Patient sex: M
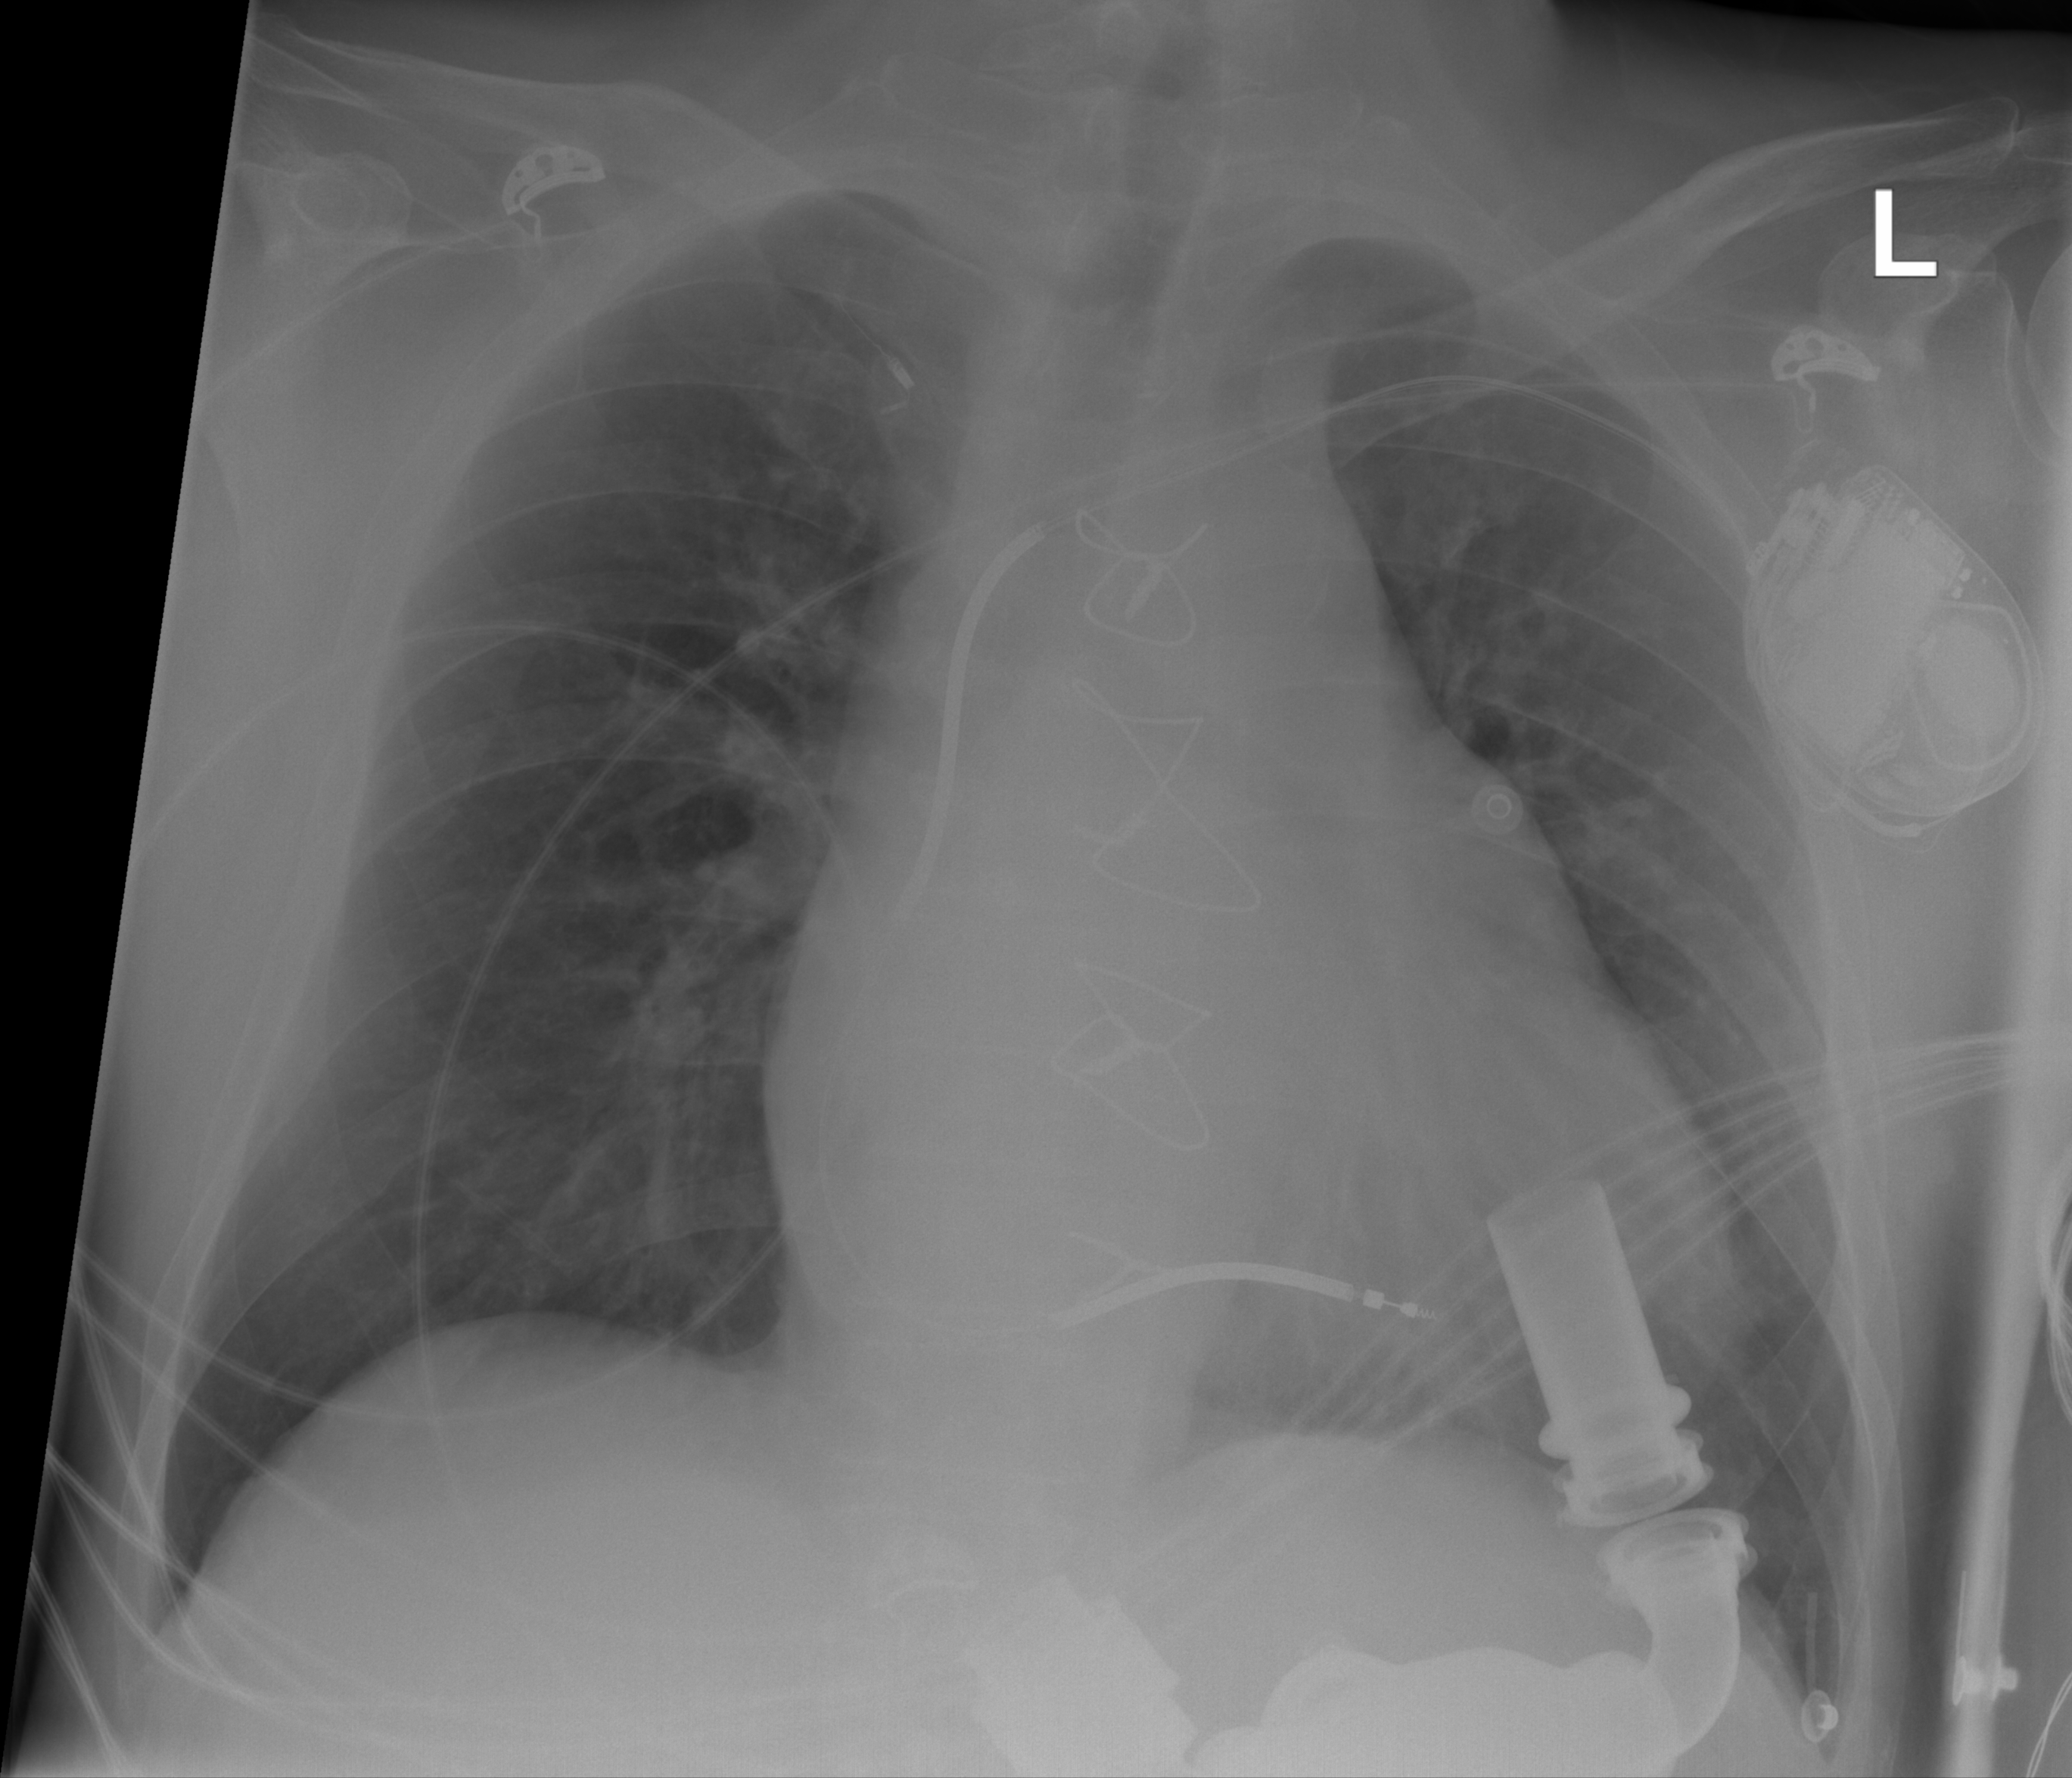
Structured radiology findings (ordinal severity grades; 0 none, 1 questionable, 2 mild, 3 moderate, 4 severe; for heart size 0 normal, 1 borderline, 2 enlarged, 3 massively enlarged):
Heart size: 2
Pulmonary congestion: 1
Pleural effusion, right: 0
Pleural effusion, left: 0
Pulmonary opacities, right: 0
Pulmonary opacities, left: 0
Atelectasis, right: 0
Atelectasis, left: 0